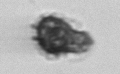
Label: Syracosphaera_pulchra